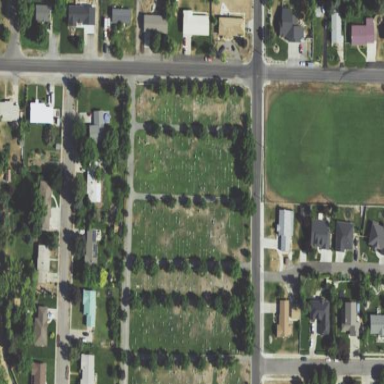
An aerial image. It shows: Cemetery.